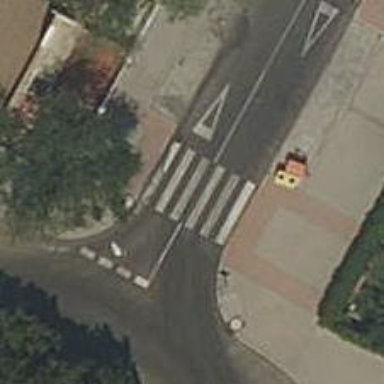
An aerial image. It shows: Zebra crossing on the road.